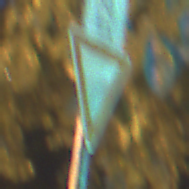
Verkehrszeichen: VorfahrtGewaehren
Zusatzzeichen oben: RichtungsangabeDurchPfeile9
Umgebung: Outdoor, Urban
Tageszeit: Night
Wetter: PartlyCloudy
Licht: Artificial
Jahreszeit: NotSpecified
Kontrast: HighContrast